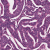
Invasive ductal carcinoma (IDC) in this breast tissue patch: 1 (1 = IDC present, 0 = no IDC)